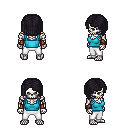
a pixel art fantasy rpg character, male body template, skeleton, teal pirate shirt, white pants, raven pageboy hairstyle, cloth bracers, four views (front, back, left, right), 2x2 character sprite sheet, small pixel art, hard edges, no anti-aliasing